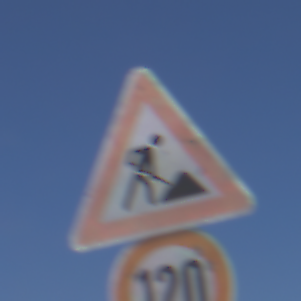
Verkehrszeichen: Arbeitsstelle
Zusatzzeichen unten: Geschwindigkeit120
Umgebung: Outdoor, Nature
Tageszeit: MorningAfternoon
Wetter: PartlyCloudy
Licht: Natural
Jahreszeit: NotSpecified
Kontrast: HighContrast